Question: I have a litle bit problem to show the employees name with their academic title / degree. here is i attached the table :

for example, i want to show the employees name like this : "Dr. Christ Smailling, BSc., M.Eng.".
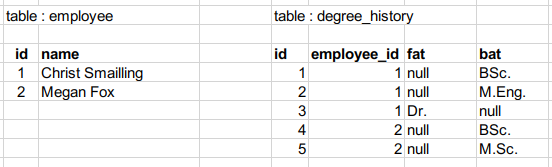
Answer: You could use 'group_concat' to concatenate all the relevant titles a person has and then 'concat_ws' to join everything together:
'''
SELECT CONCAT_WS(GROUP_CONCAT(fat ORDER BY dh.id SEPARATOR ', '),
e.name,
GROUP_CONCAT(bat ORDER BY dh.id SEPARATOR ', '))
FROM employee e
JOIN degree_history dh ON e.id = dh.employee_id
GROUP BY e.name
'''